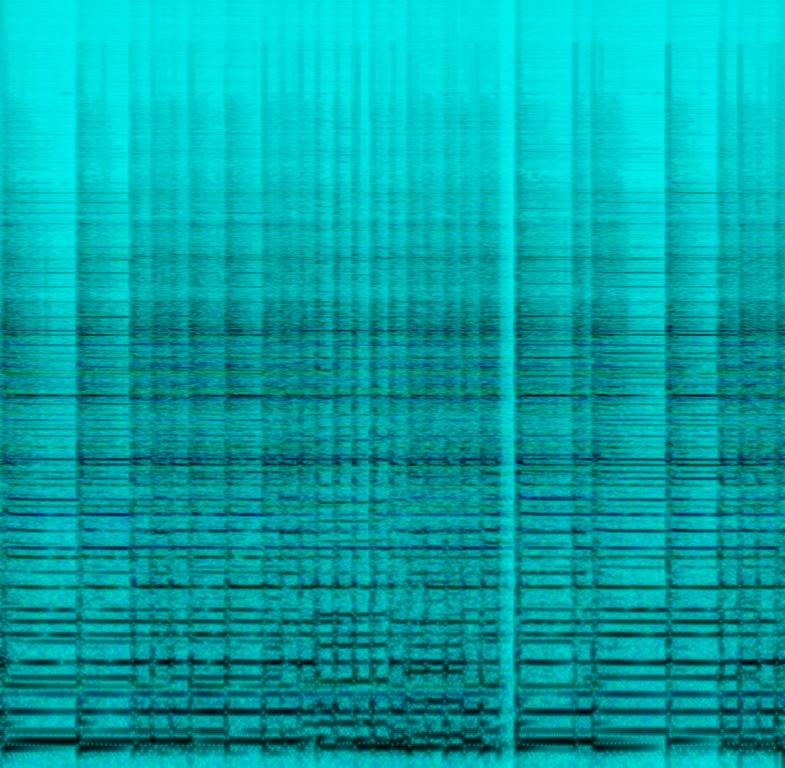
The low quality recording features electric rhythm guitar chords being strummed. It sounds monotone, but groovy and the recording is noisy and in mono.